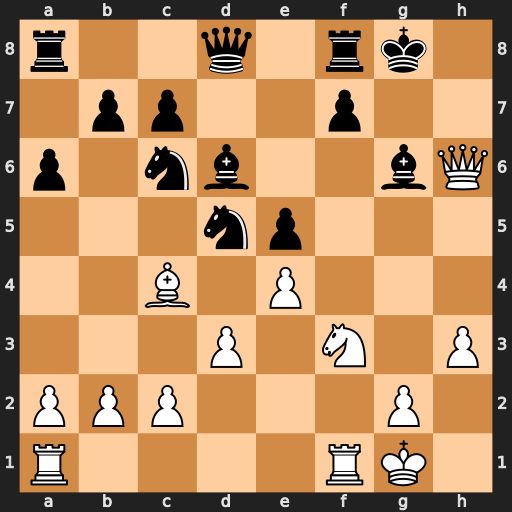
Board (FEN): r2q1rk1/1pp2p2/p1nb2bQ/3np3/2B1P3/3P1N1P/PPP3P1/R4RK1
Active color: w
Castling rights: -
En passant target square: -
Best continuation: Bxd5 Qf6 Nh4 Qg7 Qxg6